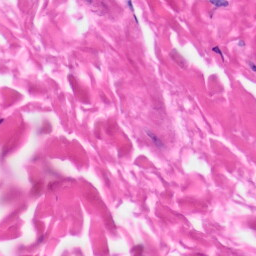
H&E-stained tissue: Skin